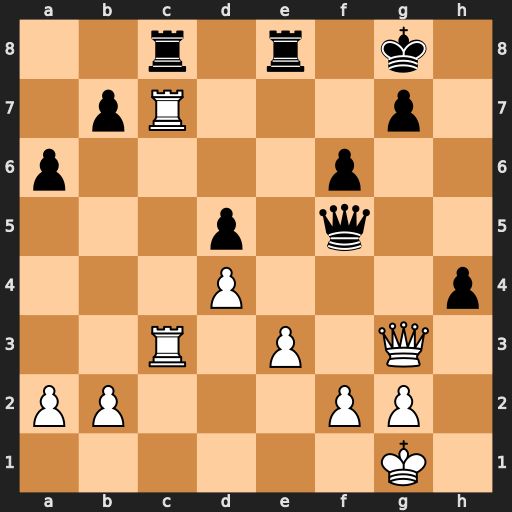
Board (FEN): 2r1r1k1/1pR3p1/p4p2/3p1q2/3P3p/2R1P1Q1/PP3PP1/6K1
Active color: w
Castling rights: -
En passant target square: -
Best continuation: Qxg7#